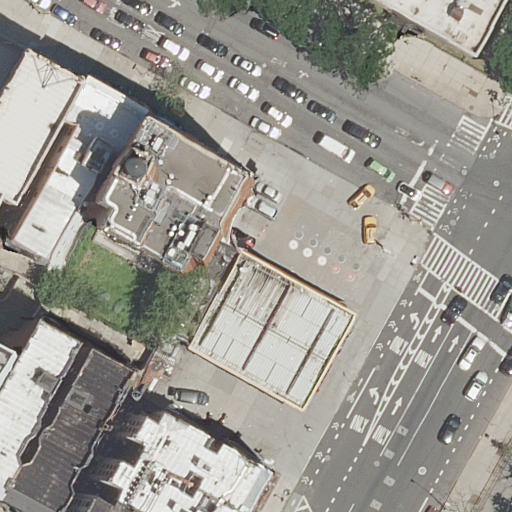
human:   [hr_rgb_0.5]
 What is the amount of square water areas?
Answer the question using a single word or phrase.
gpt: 0

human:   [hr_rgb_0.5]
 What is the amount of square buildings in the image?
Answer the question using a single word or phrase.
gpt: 0

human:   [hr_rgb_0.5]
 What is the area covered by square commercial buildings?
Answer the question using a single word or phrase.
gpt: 0m2

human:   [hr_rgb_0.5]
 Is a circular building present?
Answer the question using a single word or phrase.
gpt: no

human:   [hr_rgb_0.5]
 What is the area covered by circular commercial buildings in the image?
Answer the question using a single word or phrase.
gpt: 0m2

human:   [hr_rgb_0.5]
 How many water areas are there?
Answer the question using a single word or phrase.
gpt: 0

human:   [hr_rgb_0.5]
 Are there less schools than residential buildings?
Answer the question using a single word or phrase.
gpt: yes

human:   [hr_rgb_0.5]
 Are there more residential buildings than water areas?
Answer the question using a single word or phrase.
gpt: yes

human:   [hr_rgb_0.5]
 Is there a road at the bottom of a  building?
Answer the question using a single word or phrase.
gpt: yes

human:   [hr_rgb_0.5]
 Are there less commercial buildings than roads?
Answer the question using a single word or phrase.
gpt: yes

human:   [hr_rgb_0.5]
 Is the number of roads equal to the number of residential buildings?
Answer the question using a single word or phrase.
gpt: no

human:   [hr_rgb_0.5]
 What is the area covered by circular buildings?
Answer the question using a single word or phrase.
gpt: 0m2

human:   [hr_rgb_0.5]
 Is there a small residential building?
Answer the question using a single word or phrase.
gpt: yes

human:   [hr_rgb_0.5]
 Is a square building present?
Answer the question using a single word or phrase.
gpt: no

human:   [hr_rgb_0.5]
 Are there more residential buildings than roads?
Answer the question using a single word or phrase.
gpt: no

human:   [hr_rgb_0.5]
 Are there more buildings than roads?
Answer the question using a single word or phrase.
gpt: no

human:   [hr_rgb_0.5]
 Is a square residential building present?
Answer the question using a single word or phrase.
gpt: no

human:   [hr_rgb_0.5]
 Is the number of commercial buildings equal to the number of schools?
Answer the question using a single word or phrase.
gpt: no

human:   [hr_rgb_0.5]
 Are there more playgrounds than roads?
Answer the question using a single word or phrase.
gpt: no

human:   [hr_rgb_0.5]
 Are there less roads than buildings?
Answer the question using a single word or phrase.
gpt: no

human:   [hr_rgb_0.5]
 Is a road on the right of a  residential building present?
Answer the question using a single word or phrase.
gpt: yes

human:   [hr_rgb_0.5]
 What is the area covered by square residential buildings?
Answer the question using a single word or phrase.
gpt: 0m2

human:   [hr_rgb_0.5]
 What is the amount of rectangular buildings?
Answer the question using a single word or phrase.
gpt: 5

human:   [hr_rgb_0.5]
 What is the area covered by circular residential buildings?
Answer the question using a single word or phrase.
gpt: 0m2

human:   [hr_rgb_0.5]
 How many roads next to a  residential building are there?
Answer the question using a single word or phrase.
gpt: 17

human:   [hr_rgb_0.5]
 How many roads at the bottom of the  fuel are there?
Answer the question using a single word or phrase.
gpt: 4

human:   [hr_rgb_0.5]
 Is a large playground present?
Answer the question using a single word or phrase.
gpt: no

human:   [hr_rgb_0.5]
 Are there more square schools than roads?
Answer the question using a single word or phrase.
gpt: no

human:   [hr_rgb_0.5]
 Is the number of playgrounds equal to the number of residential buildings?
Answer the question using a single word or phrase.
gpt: no

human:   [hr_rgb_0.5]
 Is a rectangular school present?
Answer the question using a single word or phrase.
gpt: yes

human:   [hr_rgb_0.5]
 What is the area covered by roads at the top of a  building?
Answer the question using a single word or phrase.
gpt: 0m2

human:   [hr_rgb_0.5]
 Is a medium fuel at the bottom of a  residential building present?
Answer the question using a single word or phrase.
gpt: no

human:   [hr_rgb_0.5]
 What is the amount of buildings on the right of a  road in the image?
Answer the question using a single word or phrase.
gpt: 9

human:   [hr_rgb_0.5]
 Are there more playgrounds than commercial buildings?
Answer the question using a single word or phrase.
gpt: yes

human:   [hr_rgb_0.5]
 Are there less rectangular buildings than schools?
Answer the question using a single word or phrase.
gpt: no

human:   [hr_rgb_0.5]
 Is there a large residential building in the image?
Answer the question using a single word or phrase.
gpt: yes